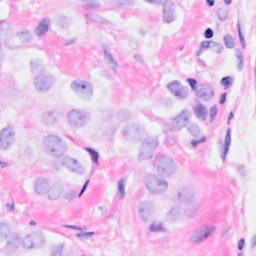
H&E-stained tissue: Breast